Question: We have a large and complicated application and we are looking to upgrade our 3d engine to Unity 5.0. But I am having trouble integrating Unity.
I been trying to follow these tutorials but constant errors keep poping up whatever I do.
<URL>
<URL>
<URL>
If I just add the "Libraries" and the "Classes" folders into my project, I get an odd amount errors. It gets confused with other c code in the project(really doesn't like msgpack) and tries to import the wrong files (ILCPP files). If I remove all offending code from the project I still have a list of errors with the native cstring class.
> CompileC
/Users/jess/Library/Developer/Xcode/DerivedData/CricHQ-bsrxghpplcwahnadlgmwxmzwbxff/Build/Intermediates/CricHQ.build/Debug-iphoneos/CricHQ.build/Objects-normal/armv7/main-5D1DD4E92C87F57A.o
Classes/Other/main.mm normal armv7 objective-c++
com.apple.compilers.llvm.clang.1_0.compiler
cd /Users/jess/Projects/GIT/CricHQ-iPhone
export LANG=en_US.US-ASCII
export PATH="/Applications/Xcode.app/Contents/Developer/Platforms/iPhoneOS.platform/Developer/usr/bin:/Applications/Xcode.app/Contents/Developer/usr/bin:/usr/bin:/bin:/usr/sbin:/sbin"
/Applications/Xcode.app/Contents/Developer/Toolchains/XcodeDefault.xctoolchain/usr/bin/clang
-x objective-c++ -arch armv7 -fmessage-length=0 -fdiagnostics-show-note-include-stack -fmacro-backtrace-limit=0 -std=c++11 -stdlib=libc++ -fobjc-arc -fmodules -fmodules-cache-path=/Users/jess/Library/Developer/Xcode/DerivedData/ModuleCache
-fmodules-prune-interval=86400 -fmodules-prune-after=345600 -fbuild-session-file=/Users/jess/Library/Developer/Xcode/DerivedData/ModuleCache/Session.modulevalidation
-fmodules-validate-once-per-build-session -Wno-trigraphs -fpascal-strings -O0 -Werror=incompatible-pointer-types -Wmissing-field-initializers -Wmissing-prototypes -Wno-return-type -Wimplicit-atomic-properties -Wno-receiver-is-weak -Warc-repeated-use-of-weak -Wexplicit-ownership-type -Wimplicit-retain-self -Wno-non-virtual-dtor -Wno-overloaded-virtual -Wexit-time-destructors -Wduplicate-method-match -Wno-missing-braces -Wparentheses -Wswitch -Wno-unused-function -Wno-unused-label -Wno-unused-parameter -Wunused-variable -Wunused-value -Wempty-body -Wuninitialized -Wno-unknown-pragmas -Wno-shadow -Wno-four-char-constants -Wno-conversion -Wno-constant-conversion -Wint-conversion -Wno-bool-conversion -Wenum-conversion -Wassign-enum -Wno-shorten-64-to-32 -Wno-newline-eof -Wno-selector -Wstrict-selector-match -Wno-undeclared-selector -Wdeprecated-implementations -Wc++11-extensions -DDEBUG=1 -DOBJC_OLD_DISPATCH_PROTOTYPES=0 -isysroot /Applications/Xcode.app/Contents/Developer/Platforms/iPhoneOS.platform/Developer/SDKs/iPhoneOS8.3.sdk
-fstrict-aliasing -Wprotocol -Wdeprecated-declarations -Winvalid-offsetof -g -fvisibility=hidden -fvisibility-inlines-hidden -Wno-sign-conversion -miphoneos-version-min=7.0 -I/Users/jess/Library/Developer/Xcode/DerivedData/CricHQ-bsrxghpplcwahnadlgmwxmzwbxff/Build/Intermediates/CricHQ.build/Debug-iphoneos/CricHQ.build/CricHQ Next.hmap
-I/Users/jess/Library/Developer/Xcode/DerivedData/CricHQ-bsrxghpplcwahnadlgmwxmzwbxff/Build/Products/Debug-iphoneos/include
-I/Applications/Xcode.app/Contents/Developer/Toolchains/XcodeDefault.xctoolchain/usr/include
-I/Users/jess/Projects/GIT/CricHQ-iPhone/Libraries -I/Applications/Xcode.app/Contents/Developer/Platforms/iPhoneOS.platform/Developer/SDKs/iPhoneOS8.3.sdk/usr/include/libxml2
-I/Users/jess/Projects/GIT/CricHQ-iPhone/../CricHQ-3d/iOS-export/Classes
-I/Users/jess/Projects/GIT/CricHQ-iPhone/../CricHQ-3d/iOS-export/Libraries/bdwgc/include
-I/Users/jess/Projects/GIT/CricHQ-iPhone/../CricHQ-3d/iOS-export/Libraries/libil2cpp/include
-I/Users/jess/Projects/GIT/CricHQ-iPhone/../CricHQ-3d/iOS-export/Classes/Native
-I/Users/jess/Projects/GIT/CricHQ-iPhone/Libraries/CricEngine/source -I/Users/jess/Library/Developer/Xcode/DerivedData/CricHQ-bsrxghpplcwahnadlgmwxmzwbxff/Build/Intermediates/CricHQ.build/Debug-iphoneos/CricHQ.build/DerivedSources/armv7
-I/Users/jess/Library/Developer/Xcode/DerivedData/CricHQ-bsrxghpplcwahnadlgmwxmzwbxff/Build/Intermediates/CricHQ.build/Debug-iphoneos/CricHQ.build/DerivedSources
-F/Users/jess/Library/Developer/Xcode/DerivedData/CricHQ-bsrxghpplcwahnadlgmwxmzwbxff/Build/Products/Debug-iphoneos
-F/Users/jess/Projects/GIT/CricHQ-iPhone -mno-thumb -DINIT_SCRIPTING_BACKEND=1 -include /Users/jess/Projects/GIT/CricHQ-iPhone/Classes/Other/CricHQ_Prefix.pch
-MMD -MT dependencies -MF /Users/jess/Library/Developer/Xcode/DerivedData/CricHQ-bsrxghpplcwahnadlgmwxmzwbxff/Build/Intermediates/CricHQ.build/Debug-iphoneos/CricHQ.build/Objects-normal/armv7/main-5D1DD4E92C87F57A.d
--serialize-diagnostics /Users/jess/Library/Developer/Xcode/DerivedData/CricHQ-bsrxghpplcwahnadlgmwxmzwbxff/Build/Intermediates/CricHQ.build/Debug-iphoneos/CricHQ.build/Objects-normal/armv7/main-5D1DD4E92C87F57A.dia
-c /Users/jess/Projects/GIT/CricHQ-iPhone/Classes/Other/main.mm -o /Users/jess/Library/Developer/Xcode/DerivedData/CricHQ-bsrxghpplcwahnadlgmwxmzwbxff/Build/Intermediates/CricHQ.build/Debug-iphoneos/CricHQ.build/Objects-normal/armv7/main-5D1DD4E92C87F57A.oIn file included from :353: In file included from :4: In file included from
/Users/jess/Projects/GIT/CricHQ-iPhone/Classes/Other/CricHQ_Prefix.pch:6:
In file included from
/Applications/Xcode.app/Contents/Developer/Platforms/iPhoneOS.platform/Developer/SDKs/iPhoneOS8.3.sdk/System/Library/Frameworks/Foundation.framework/Headers/Foundation.h:6:
In file included from
/Applications/Xcode.app/Contents/Developer/Platforms/iPhoneOS.platform/Developer/SDKs/iPhoneOS8.3.sdk/System/Library/Frameworks/CoreFoundation.framework/Headers/CoreFoundation.h:18:
In file included from
/Users/jess/Projects/GIT/CricHQ-iPhone/Libraries/../../CricHQ-3d/iOS-export/Libraries/libil2cpp/include/os/Locale.h:4:
In file included from
/Applications/Xcode.app/Contents/Developer/Toolchains/XcodeDefault.xctoolchain/usr/bin/../include/c++/v1/string:436:
/Applications/Xcode.app/Contents/Developer/Toolchains/XcodeDefault.xctoolchain/usr/bin/../include/c++/v1/cstring:70:9:
error: no member named 'memcpy' in the global namespace; did you mean
'wmemcpy'? using ::memcpy;
~~^ In file included from :353: In file included from :4: In file included from
/Users/jess/Projects/GIT/CricHQ-iPhone/Classes/Other/CricHQ_Prefix.pch:6:
In file included from
/Applications/Xcode.app/Contents/Developer/Platforms/iPhoneOS.platform/Developer/SDKs/iPhoneOS8.3.sdk/System/Library/Frameworks/Foundation.framework/Headers/Foundation.h:6:
In file included from
/Applications/Xcode.app/Contents/Developer/Platforms/iPhoneOS.platform/Developer/SDKs/iPhoneOS8.3.sdk/System/Library/Frameworks/CoreFoundation.framework/Headers/CoreFoundation.h:18:
In file included from
/Users/jess/Projects/GIT/CricHQ-iPhone/Libraries/../../CricHQ-3d/iOS-export/Libraries/libil2cpp/include/os/Locale.h:4:
In file included from
/Applications/Xcode.app/Contents/Developer/Toolchains/XcodeDefault.xctoolchain/usr/bin/../include/c++/v1/string:435:
In file included from
/Applications/Xcode.app/Contents/Developer/Toolchains/XcodeDefault.xctoolchain/usr/bin/../include/c++/v1/iosfwd:90:
/Applications/Xcode.app/Contents/Developer/Platforms/iPhoneOS.platform/Developer/SDKs/iPhoneOS8.3.sdk/usr/include/wchar.h:152:10:
note: 'wmemcpy' declared here wchar_t *wmemcpy(wchar_t * __restrict,
const wchar_t * __restrict, size_t);
^ In file included from :353: In file included from :4: In file included from
/Users/jess/Projects/GIT/CricHQ-iPhone/Classes/Other/CricHQ_Prefix.pch:6:
In file included from
/Applications/Xcode.app/Contents/Developer/Platforms/iPhoneOS.platform/Developer/SDKs/iPhoneOS8.3.sdk/System/Library/Frameworks/Foundation.framework/Headers/Foundation.h:6:
In file included from
/Applications/Xcode.app/Contents/Developer/Platforms/iPhoneOS.platform/Developer/SDKs/iPhoneOS8.3.sdk/System/Library/Frameworks/CoreFoundation.framework/Headers/CoreFoundation.h:18:
In file included from
/Users/jess/Projects/GIT/CricHQ-iPhone/Libraries/../../CricHQ-3d/iOS-export/Libraries/libil2cpp/include/os/Locale.h:4:
In file included from
/Applications/Xcode.app/Contents/Developer/Toolchains/XcodeDefault.xctoolchain/usr/bin/../include/c++/v1/string:436:
/Applications/Xcode.app/Contents/Developer/Toolchains/XcodeDefault.xctoolchain/usr/bin/../include/c++/v1/cstring:71:9:
error: no member named 'memmove' in the global namespace; did you mean
'wmemmove'? using ::memmove;
~~^ In file included from :353: In file included from :4: In file included from
/Users/jess/Projects/GIT/CricHQ-iPhone/Classes/Other/CricHQ_Prefix.pch:6:
In file included from
/Applications/Xcode.app/Contents/Developer/Platforms/iPhoneOS.platform/Developer/SDKs/iPhoneOS8.3.sdk/System/Library/Frameworks/Foundation.framework/Headers/Foundation.h:6:
In file included from
/Applications/Xcode.app/Contents/Developer/Platforms/iPhoneOS.platform/Developer/SDKs/iPhoneOS8.3.sdk/System/Library/Frameworks/CoreFoundation.framework/Headers/CoreFoundation.h:18:
In file included from
/Users/jess/Projects/GIT/CricHQ-iPhone/Libraries/../../CricHQ-3d/iOS-export/Libraries/libil2cpp/include/os/Locale.h:4:
In file included from
/Applications/Xcode.app/Contents/Developer/Toolchains/XcodeDefault.xctoolchain/usr/bin/../include/c++/v1/string:435:
In file included from
/Applications/Xcode.app/Contents/Developer/Toolchains/XcodeDefault.xctoolchain/usr/bin/../include/c++/v1/iosfwd:90:
/Applications/Xcode.app/Contents/Developer/Platforms/iPhoneOS.platform/Developer/SDKs/iPhoneOS8.3.sdk/usr/include/wchar.h:153:10:
note: 'wmemmove' declared here wchar_t *wmemmove(wchar_t *, const
wchar_t *, size_t);
^ In file included from :353: In file included from :4: In file included from
/Users/jess/Projects/GIT/CricHQ-iPhone/Classes/Other/CricHQ_Prefix.pch:6:
In file included from
/Applications/Xcode.app/Contents/Developer/Platforms/iPhoneOS.platform/Developer/SDKs/iPhoneOS8.3.sdk/System/Library/Frameworks/Foundation.framework/Headers/Foundation.h:6:
In file included from
/Applications/Xcode.app/Contents/Developer/Platforms/iPhoneOS.platform/Developer/SDKs/iPhoneOS8.3.sdk/System/Library/Frameworks/CoreFoundation.framework/Headers/CoreFoundation.h:18:
In file included from
/Users/jess/Projects/GIT/CricHQ-iPhone/Libraries/../../CricHQ-3d/iOS-export/Libraries/libil2cpp/include/os/Locale.h:4:
In file included from
/Applications/Xcode.app/Contents/Developer/Toolchains/XcodeDefault.xctoolchain/usr/bin/../include/c++/v1/string:436:
/Applications/Xcode.app/Contents/Developer/Toolchains/XcodeDefault.xctoolchain/usr/bin/../include/c++/v1/cstring:72:9:
error: no member named 'strcpy' in the global namespace using
::strcpy;
~~^ /Applications/Xcode.app/Contents/Developer/Toolchains/XcodeDefault.xctoolchain/usr/bin/../include/c++/v1/cstring:73:9:
error: no member named 'strncpy' in the global namespace using
::strncpy;
~~^ /Applications/Xcode.app/Contents/Developer/Toolchains/XcodeDefault.xctoolchain/usr/bin/../include/c++/v1/cstring:74:9:
error: no member named 'strcat' in the global namespace using
::strcat;
~~^ /Applications/Xcode.app/Contents/Developer/Toolchains/XcodeDefault.xctoolchain/usr/bin/../include/c++/v1/cstring:75:9:
error: no member named 'strncat' in the global namespace using
::strncat;
~~^ /Applications/Xcode.app/Contents/Developer/Toolchains/XcodeDefault.xctoolchain/usr/bin/../include/c++/v1/cstring:76:9:
error: no member named 'memcmp' in the global namespace; did you mean
'wmemcmp'? using ::memcmp;
~~^ In file included from :353: In file included from :4: In file included from
/Users/jess/Projects/GIT/CricHQ-iPhone/Classes/Other/CricHQ_Prefix.pch:6:
In file included from
/Applications/Xcode.app/Contents/Developer/Platforms/iPhoneOS.platform/Developer/SDKs/iPhoneOS8.3.sdk/System/Library/Frameworks/Foundation.framework/Headers/Foundation.h:6:
In file included from
/Applications/Xcode.app/Contents/Developer/Platforms/iPhoneOS.platform/Developer/SDKs/iPhoneOS8.3.sdk/System/Library/Frameworks/CoreFoundation.framework/Headers/CoreFoundation.h:18:
In file included from
/Users/jess/Projects/GIT/CricHQ-iPhone/Libraries/../../CricHQ-3d/iOS-export/Libraries/libil2cpp/include/os/Locale.h:4:
In file included from
/Applications/Xcode.app/Contents/Developer/Toolchains/XcodeDefault.xctoolchain/usr/bin/../include/c++/v1/string:435:
In file included from
/Applications/Xcode.app/Contents/Developer/Toolchains/XcodeDefault.xctoolchain/usr/bin/../include/c++/v1/iosfwd:90:
/Applications/Xcode.app/Contents/Developer/Platforms/iPhoneOS.platform/Developer/SDKs/iPhoneOS8.3.sdk/usr/include/wchar.h:151:5:
note: 'wmemcmp' declared here int wmemcmp(const wchar_t *, const
wchar_t *, size_t);
^ In file included from :353: In file included from :4: In file included from
/Users/jess/Projects/GIT/CricHQ-iPhone/Classes/Other/CricHQ_Prefix.pch:6:
In file included from
/Applications/Xcode.app/Contents/Developer/Platforms/iPhoneOS.platform/Developer/SDKs/iPhoneOS8.3.sdk/System/Library/Frameworks/Foundation.framework/Headers/Foundation.h:6:
In file included from
/Applications/Xcode.app/Contents/Developer/Platforms/iPhoneOS.platform/Developer/SDKs/iPhoneOS8.3.sdk/System/Library/Frameworks/CoreFoundation.framework/Headers/CoreFoundation.h:18:
In file included from
/Users/jess/Projects/GIT/CricHQ-iPhone/Libraries/../../CricHQ-3d/iOS-export/Libraries/libil2cpp/include/os/Locale.h:4:
In file included from
/Applications/Xcode.app/Contents/Developer/Toolchains/XcodeDefault.xctoolchain/usr/bin/../include/c++/v1/string:436:
/Applications/Xcode.app/Contents/Developer/Toolchains/XcodeDefault.xctoolchain/usr/bin/../include/c++/v1/cstring:77:9:
error: no member named 'strcmp' in the global namespace using
::strcmp;
~~^ /Applications/Xcode.app/Contents/Developer/Toolchains/XcodeDefault.xctoolchain/usr/bin/../include/c++/v1/cstring:78:9:
error: no member named 'strncmp' in the global namespace using
::strncmp;
~~^ /Applications/Xcode.app/Contents/Developer/Toolchains/XcodeDefault.xctoolchain/usr/bin/../include/c++/v1/cstring:79:9:
error: no member named 'strcoll' in the global namespace; did you mean
'strtoll'? using ::strcoll;
~~^ In file included from :353: In file included from :4: In file included from
/Users/jess/Projects/GIT/CricHQ-iPhone/Classes/Other/CricHQ_Prefix.pch:6:
In file included from
/Applications/Xcode.app/Contents/Developer/Platforms/iPhoneOS.platform/Developer/SDKs/iPhoneOS8.3.sdk/System/Library/Frameworks/Foundation.framework/Headers/Foundation.h:6:
In file included from
/Applications/Xcode.app/Contents/Developer/Platforms/iPhoneOS.platform/Developer/SDKs/iPhoneOS8.3.sdk/System/Library/Frameworks/CoreFoundation.framework/Headers/CoreFoundation.h:13:
In file included from
/Applications/Xcode.app/Contents/Developer/Platforms/iPhoneOS.platform/Developer/SDKs/iPhoneOS8.3.sdk/usr/include/assert.h:44:
/Applications/Xcode.app/Contents/Developer/Platforms/iPhoneOS.platform/Developer/SDKs/iPhoneOS8.3.sdk/usr/include/stdlib.h:169:3:
note: 'strtoll' declared here
strtoll(const char *, char **, int);
^ In file included from :353: In file included from :4: In file included from
/Users/jess/Projects/GIT/CricHQ-iPhone/Classes/Other/CricHQ_Prefix.pch:6:
In file included from
/Applications/Xcode.app/Contents/Developer/Platforms/iPhoneOS.platform/Developer/SDKs/iPhoneOS8.3.sdk/System/Library/Frameworks/Foundation.framework/Headers/Foundation.h:6:
In file included from
/Applications/Xcode.app/Contents/Developer/Platforms/iPhoneOS.platform/Developer/SDKs/iPhoneOS8.3.sdk/System/Library/Frameworks/CoreFoundation.framework/Headers/CoreFoundation.h:18:
In file included from
/Users/jess/Projects/GIT/CricHQ-iPhone/Libraries/../../CricHQ-3d/iOS-export/Libraries/libil2cpp/include/os/Locale.h:4:
In file included from
/Applications/Xcode.app/Contents/Developer/Toolchains/XcodeDefault.xctoolchain/usr/bin/../include/c++/v1/string:436:
/Applications/Xcode.app/Contents/Developer/Toolchains/XcodeDefault.xctoolchain/usr/bin/../include/c++/v1/cstring:80:9:
error: no member named 'strxfrm' in the global namespace using
::strxfrm;
~~^ /Applications/Xcode.app/Contents/Developer/Toolchains/XcodeDefault.xctoolchain/usr/bin/../include/c++/v1/cstring:82:9:
error: no member named 'memchr' in the global namespace; did you mean
'wmemchr'? using ::memchr;
~~^ In file included from :353: In file included from :4: In file included from
/Users/jess/Projects/GIT/CricHQ-iPhone/Classes/Other/CricHQ_Prefix.pch:6:
In file included from
/Applications/Xcode.app/Contents/Developer/Platforms/iPhoneOS.platform/Developer/SDKs/iPhoneOS8.3.sdk/System/Library/Frameworks/Foundation.framework/Headers/Foundation.h:6:
In file included from
/Applications/Xcode.app/Contents/Developer/Platforms/iPhoneOS.platform/Developer/SDKs/iPhoneOS8.3.sdk/System/Library/Frameworks/CoreFoundation.framework/Headers/CoreFoundation.h:18:
In file included from
/Users/jess/Projects/GIT/CricHQ-iPhone/Libraries/../../CricHQ-3d/iOS-export/Libraries/libil2cpp/include/os/Locale.h:4:
In file included from
/Applications/Xcode.app/Contents/Developer/Toolchains/XcodeDefault.xctoolchain/usr/bin/../include/c++/v1/string:435:
In file included from
/Applications/Xcode.app/Contents/Developer/Toolchains/XcodeDefault.xctoolchain/usr/bin/../include/c++/v1/iosfwd:90:
/Applications/Xcode.app/Contents/Developer/Platforms/iPhoneOS.platform/Developer/SDKs/iPhoneOS8.3.sdk/usr/include/wchar.h:150:10:
note: 'wmemchr' declared here wchar_t *wmemchr(const wchar_t strchr(
char* __s, int __c) {return ::strchr(__s, __c);}
^~
/Applications/Xcode.app/Contents/Developer/Toolchains/XcodeDefault.xctoolchain/usr/bin/../include/c++/v1/cstring:98:46:
note: 'strchr' declared here inline _LIBCPP_INLINE_VISIBILITY
char* strchr( char* __s, int __c) {return ::strchr(__s, __c);}
Screenshot:

Anyone know of a solution? Any help in this matter would be great as I'm totally stuck on what I should try next.
A plain project worked, so that is a start. Sounds like one of libraries is interfering maybe. The code base is large so need help narrowing the issue down.
Updated to Unity 5.1, xcode 7 beta, clean, deleted the DerivedData folder and still no change.
Once I added "-ferror-limit=1000" then I saw 999+ errors instead of 30.
Common errors:
"Declaration conflicts with target of using declaration already in scope".
"Call to 'X' is ambiguous" (cos, exp, ceil)
"Could not build module 'X'" (Foundation, Darwin)
"No member named 'X" in namespace" (memset, memcpy, memmove)
"Use of undeclared identifier 'x'" (strdup)
"Expected ';' after top level declarator"
I solve the errors by setting "Always Search User Paths" to "No" in the XCode project settings.
But I'm having a few other issues.
Unity is still using CPU when I pause it. Is there anyway to solve this? I am calling Unity's "'applicationDidBecomeActive'" method. I also tried just calling "'UnityPause'".
Calling Unity's "GetAppController()" in my own code causes this error:
> Undefined symbols for architecture armv7: "_GetAppController", referenced from:-[Test3d viewDidDisappear:] in Test3d.o
ld: symbol(s) not found for architecture armv7
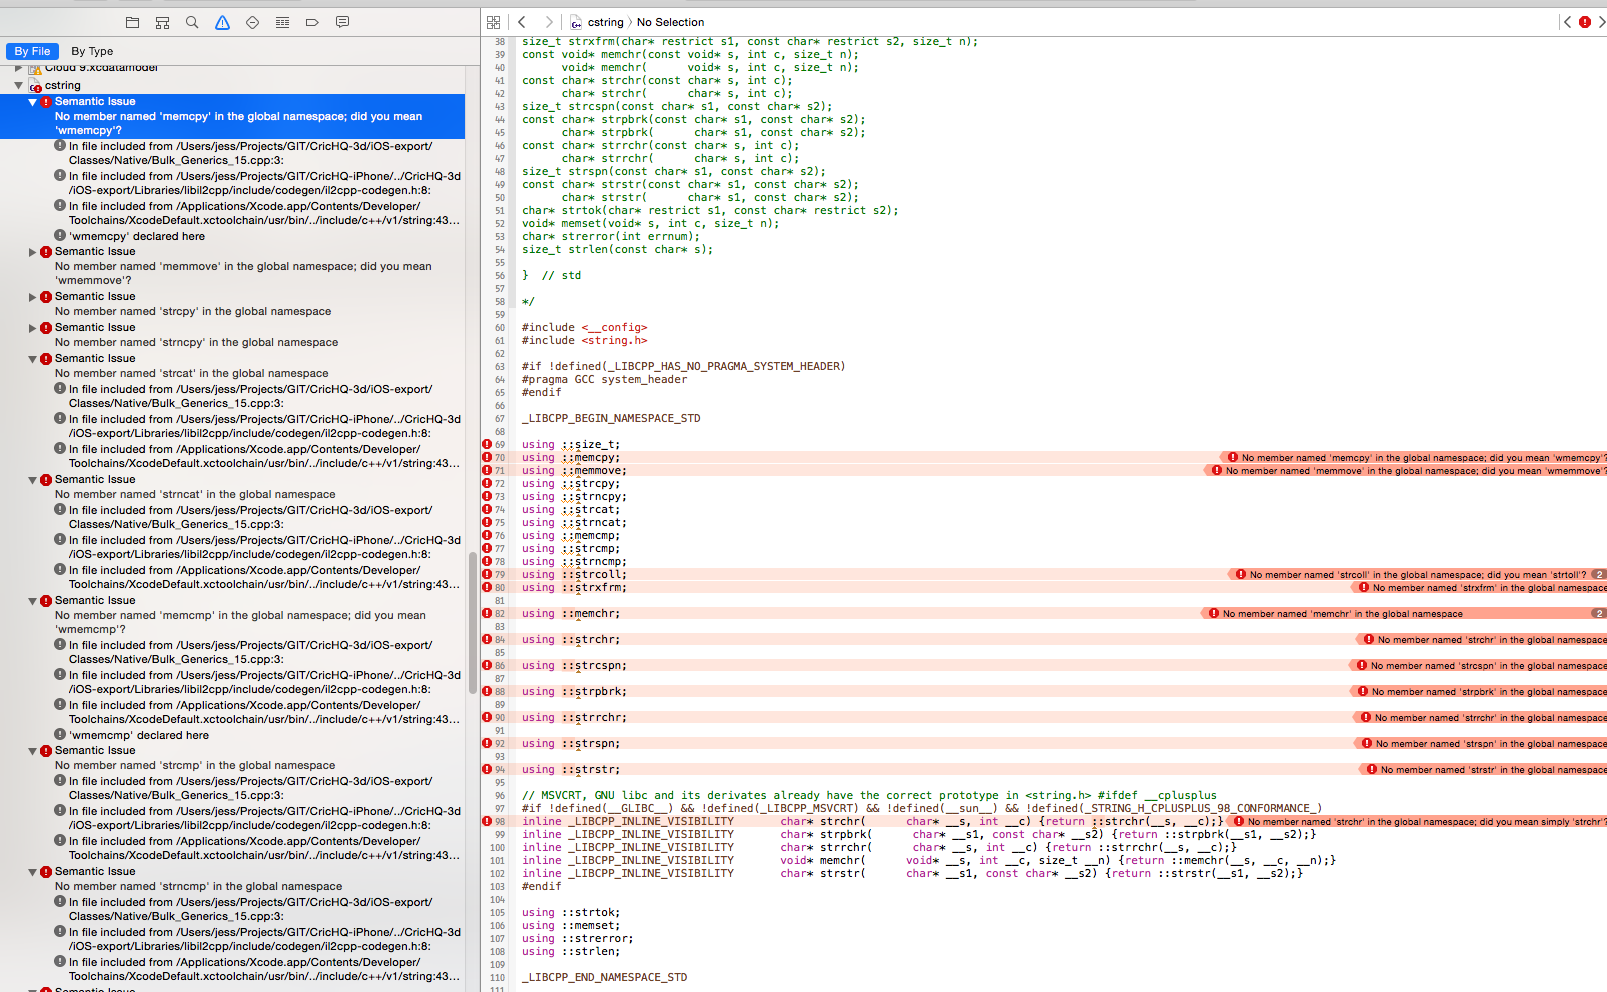
Answer: Most of my answers are in the question. The core solution was setting "Always Search User Paths" to "No" in the XCode project settings.
As for the last edit, I believe they are bugs. I don't use 'GetAppController', instead I have my own method. I have reported the CPU issue, it isn't a major problem as it is only ~3% on phones and ipads.